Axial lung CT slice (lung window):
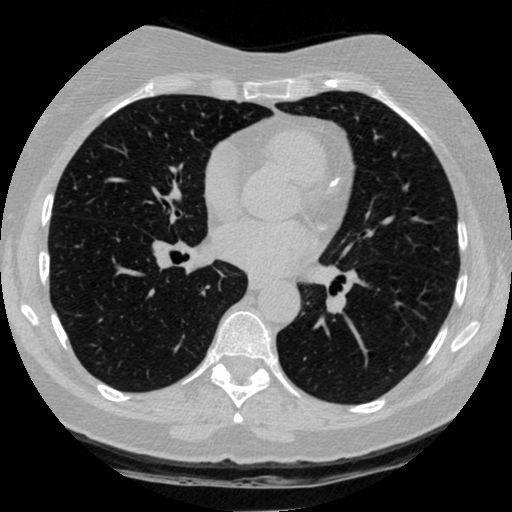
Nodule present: no